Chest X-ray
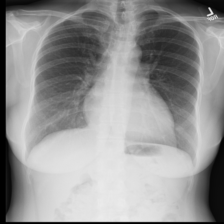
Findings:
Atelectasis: negative
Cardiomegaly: negative
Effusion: negative
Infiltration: negative
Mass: negative
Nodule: negative
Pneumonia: negative
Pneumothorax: negative
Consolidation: negative
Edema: negative
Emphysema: negative
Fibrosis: negative
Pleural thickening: negative
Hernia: negative